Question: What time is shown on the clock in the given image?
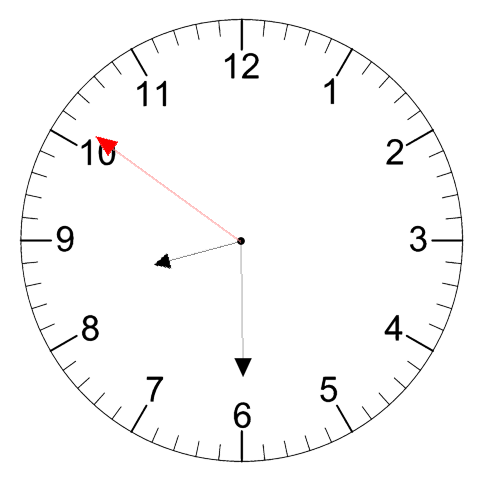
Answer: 08:29:51